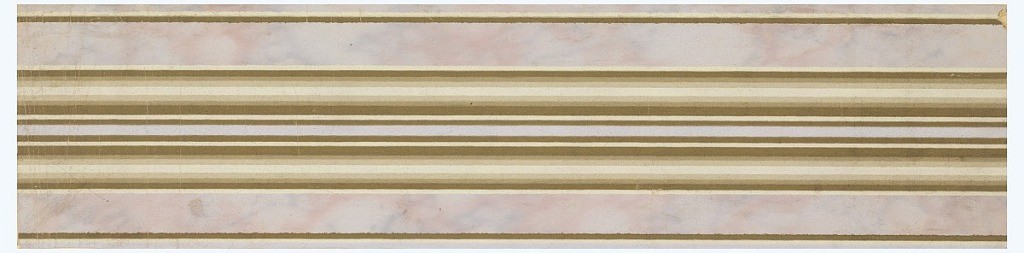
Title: Border
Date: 1860–1900
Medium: Block-printed on paper
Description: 1972-42-119-a-1,2: Marbleized stripes in various colors.50;     1972-42-119-b: Marbleized stripes in various colors.50;     1972-42-119-c: Marbleized stripes in various colors.50;     1972-42-119-d: Marbleized stripes in various colors.50;     1972-42-119-e1,2: Marbleized stripes in various colors.50;     1972-42-119-f1,2: Marbleized stripes in various colors.50;     1972-42-119-g: Marbleized stripes in various colors.50;     1972-42-119-h: Marbleized stripes in various colors.50